Question: I have: <URL> and want to display Icon in array weather -> Icon.
For now I display only the string in this API on the display screen on iOS but I can't see the icon image.
My 'MainPage.xaml' look like this:
'''
<Frame CornerRadius="10"
OutlineColor="Red"
Margin="10,0,10,0"
BackgroundColor="White"
Opacity="0.5">
<StackLayout VerticalOptions="Center">
<Label x:Name="infoLabel"
Grid.ColumnSpan="3"
TextColor="Black"
HorizontalOptions="Center"
FontAttributes="Bold"
FontSize="15" />
<Label x:Name="infoLabel1"
Grid.ColumnSpan="3"
TextColor="Black"
HorizontalOptions="Center"
FontAttributes="Bold"
FontSize="15" />
</StackLayout>
</Frame>
'''
My 'MainPage.xaml.cs' look like this:
'''
string Info = DateDays.DayOfWeek + DateDays.ToString(" MM/dd - HH:mm") + " " + weatherData.weatherForecast[0].Weather.Icon + " " + weatherData.weatherForecast[0].Temperature + "degC";
infoLabel.Text = Info;
string Info1 = DateDays1.DayOfWeek + DateDays1.ToString(" MM/dd - HH:mm") + " " + weatherData.weatherForecast[1].Weather.Icon + " " + weatherData.weatherForecast[1].Temperature + "degC";
infoLabel1.Text = Info1;
'''
And the result is:
What is the correct way to show the icon?
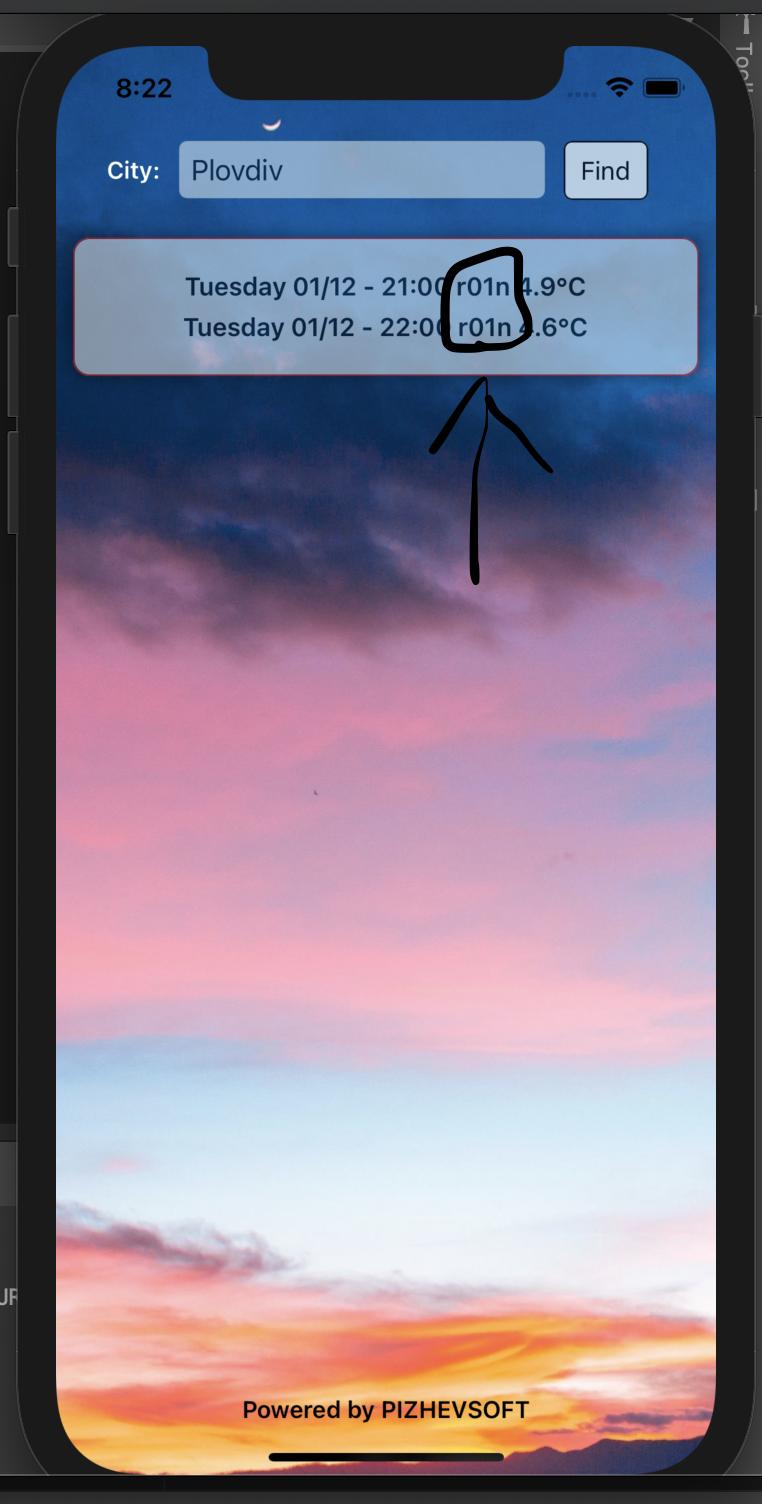
Answer: you have to translate the code "r01n" into a url. See <URL>
'''
<Image Source="https://www.weatherbit.io/static/img/icons/r01n.png" />
'''
you can build the url like this
'''
var url = $"https://www.weatherbit.io/static/img/icons/{weatherData.weatherForecast[0].Weather.Icon}.png";
'''